Question: ## Description
In a Web Application, we use a 'service-worker' for a few task such as:
1. PWA
2. Web push
3. detecting when new version has been published and if yes, reload to the newest version
We decided to remove Web push feature, this cause the service worker to have a new version.
This is the commit <URL>.
'''
self.skipWaiting()
}
})
-
- // This will add batch sdk service worker
- self.importScripts(process.env.PUBLIC_URL + '/batchsdk-shared-worker.js')
'''
For some reason, we never go through the event that call 'skipWaiting()': <URL>
'''
// This allows the web app to trigger skipWaiting via
// registration.waiting.postMessage({type: 'SKIP_WAITING'})
self.addEventListener('message', (event) => {
if (event.data && event.data.type === 'SKIP_WAITING') {
self.skipWaiting()
}
})
'''
This is the state of our app when detecting the new version

If I click on 'skipWaiting' in the developer tab, then the update perform normally.
## Expected result
On a new release:
1. Of the application without change to the service worker: the event gets called and we call self.skipWaiting()
2. Of the service worker: it should also call skipWaiting()
## Actual result
(1) works as expected, the 'skipWaiting()' is called, however, when we are in (2), the release of a new version of our service worker detect the update but 'skipWaiting()' is never called.
## Question
In the case of a new service worker version, how can we call 'skipWaiting()' to update the service worker automatically ?
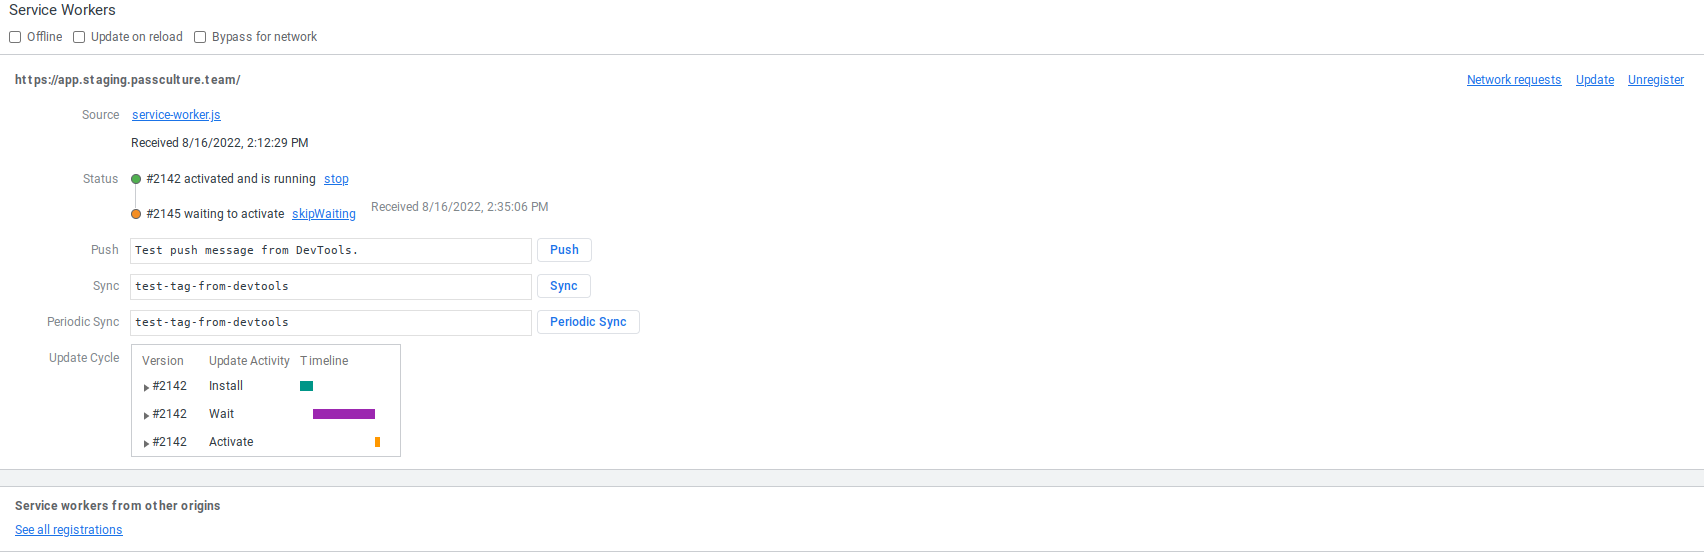
Answer: When a new app is published, the new service worker automatically detect the new webapp, but it does not install this, for this, you must call <URL>, either automatically or using a button.
This was working with the following code within the service worker:
'''
self.addEventListener('message', (event) => {
if (event.data && event.data.type === 'SKIP_WAITING') {
self.skipWaiting()
}
})
'''
However, it is working only if the chunks of our application change. In case of a modification of the service worker (and new version of it, not the webapp), then this event is not triggered. I manage to fix this, by adding in our service worker the following:
'''
self.addEventListener('install', () => {
self.skipWaiting()
})
'''
New service worker needs to install and thus emit an 'install' event.